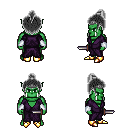
a pixel art fantasy rpg character, male body template, orc, green skin, purple robe, magenta pants, gray short topknot hairstyle, iron tiara, white cloth bracers, gold boots, dagger, four views (front, back, left, right), 2x2 character sprite sheet, small pixel art, hard edges, no anti-aliasing